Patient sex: M
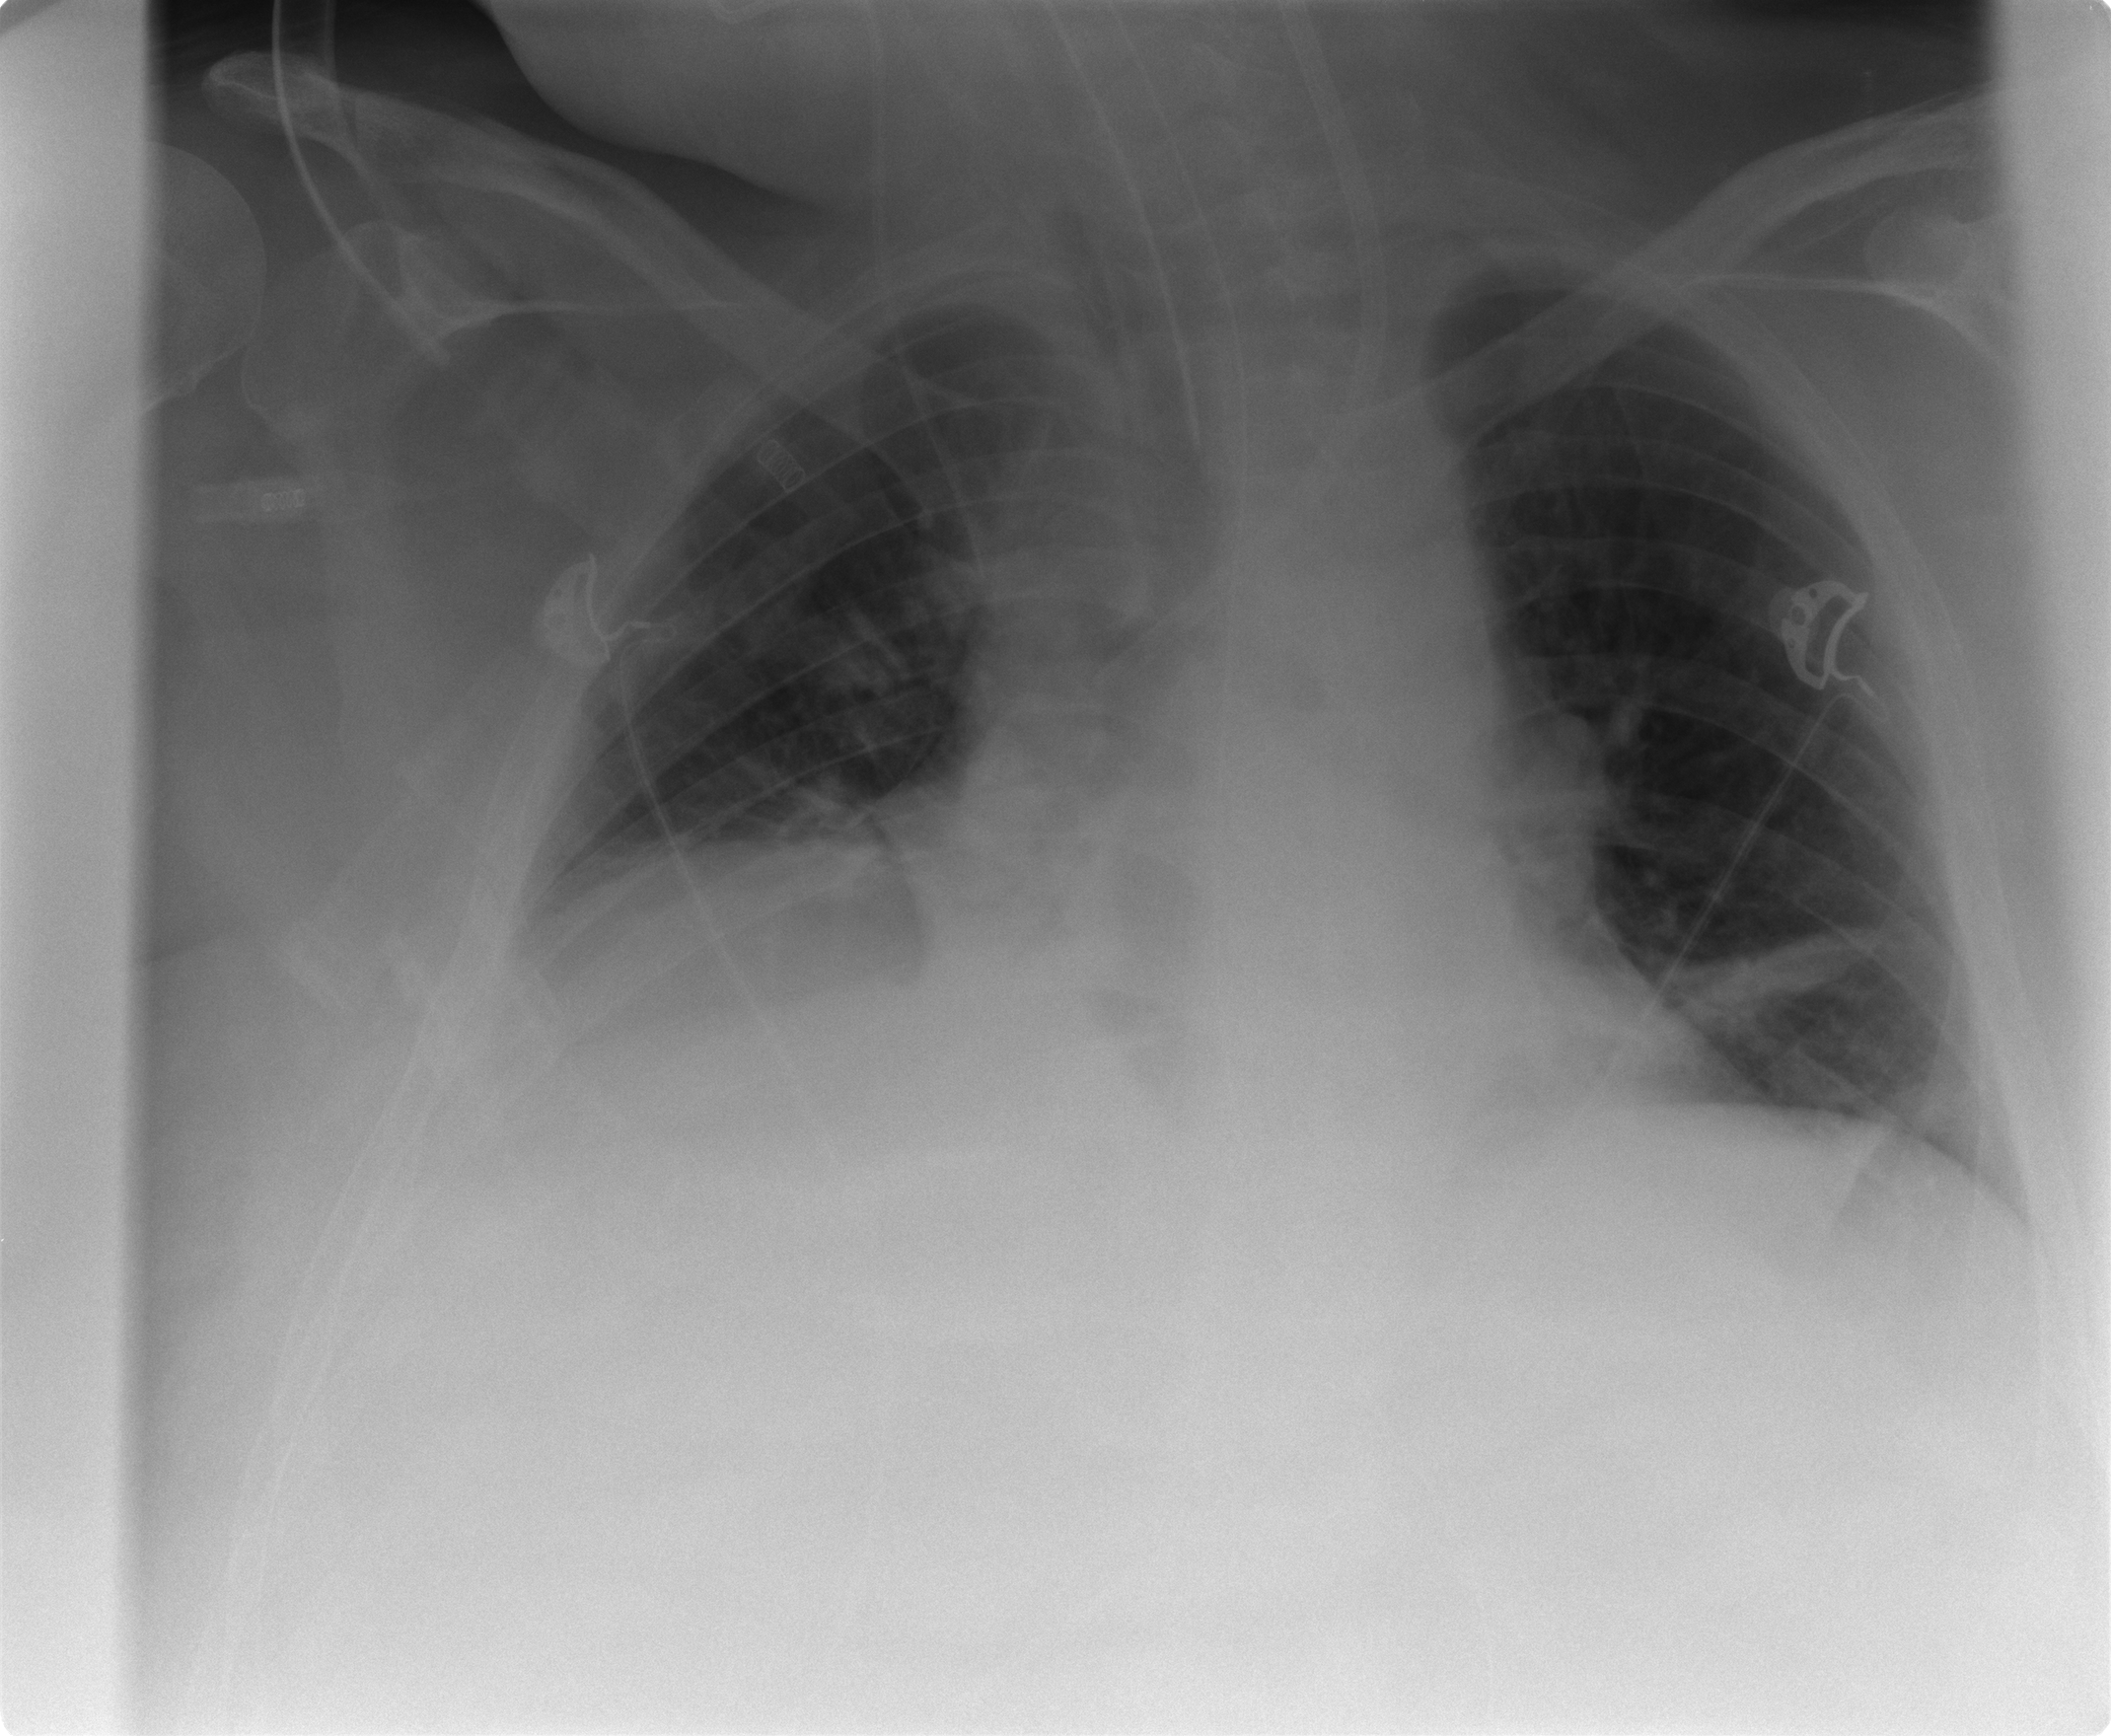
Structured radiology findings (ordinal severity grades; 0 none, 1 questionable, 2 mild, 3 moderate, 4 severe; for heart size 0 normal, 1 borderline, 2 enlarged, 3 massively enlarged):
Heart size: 1
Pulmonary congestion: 0
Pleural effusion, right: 0
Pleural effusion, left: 0
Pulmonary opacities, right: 0
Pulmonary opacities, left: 0
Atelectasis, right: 2
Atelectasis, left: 2